Interaction volume radius: 10 \u00c5
Interaction volume height: 30 \u00c5
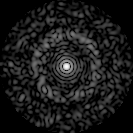
Disorder parameter: 0.8295